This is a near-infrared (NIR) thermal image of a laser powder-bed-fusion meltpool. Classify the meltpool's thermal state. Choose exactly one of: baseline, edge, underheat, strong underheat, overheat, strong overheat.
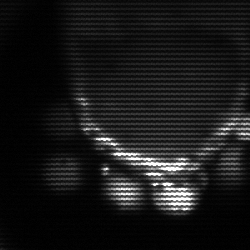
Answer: edge